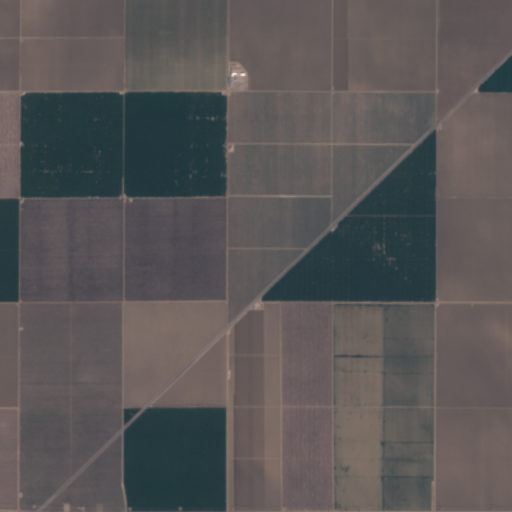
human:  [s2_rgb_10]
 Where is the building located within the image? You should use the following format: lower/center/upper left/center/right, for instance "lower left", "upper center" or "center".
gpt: The building is located in the upper center of the image.
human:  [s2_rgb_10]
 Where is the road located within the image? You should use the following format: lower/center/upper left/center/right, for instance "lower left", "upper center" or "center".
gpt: There is no road in the image.